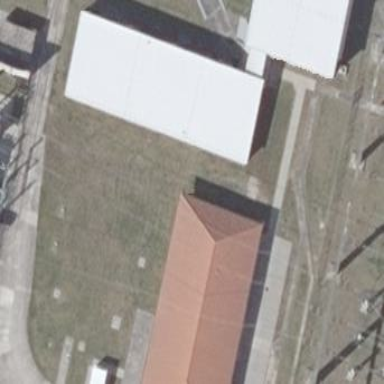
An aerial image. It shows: Industrial building with flat silver roof.